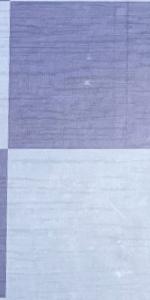
Label: Empty